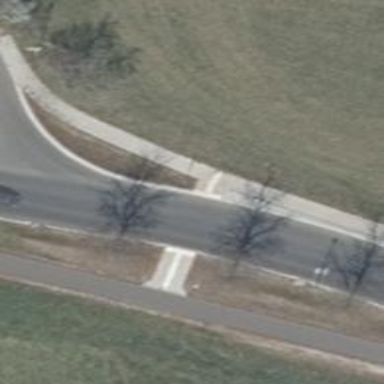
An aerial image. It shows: Sidewalk along the footway.